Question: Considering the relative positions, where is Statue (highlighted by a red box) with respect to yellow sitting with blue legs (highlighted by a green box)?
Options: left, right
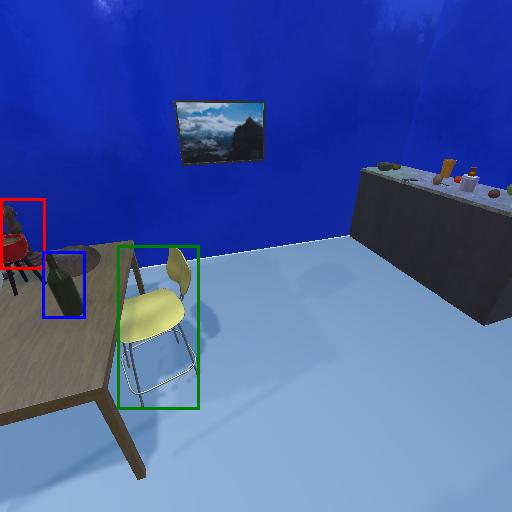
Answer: left